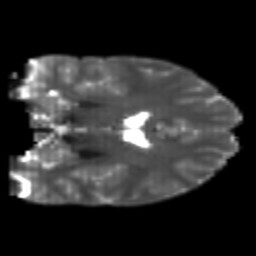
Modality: T2w
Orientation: coronal
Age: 21
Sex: male
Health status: healthy
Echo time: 0.074 s